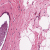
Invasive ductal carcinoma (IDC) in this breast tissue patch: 0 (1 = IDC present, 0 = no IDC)